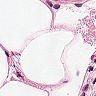
Metastatic tissue present: no